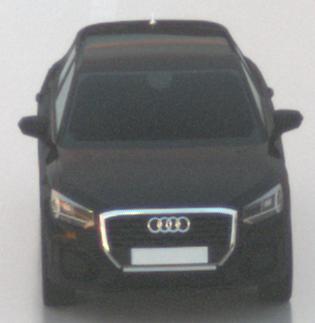
Make: Audi
Model: Q2
Model produced from: 2016
Model produced until: 2020
Doors: 5
Color: black
Road condition: wet road
Daytime: sunrise or sunset
Contrast: medium contrast